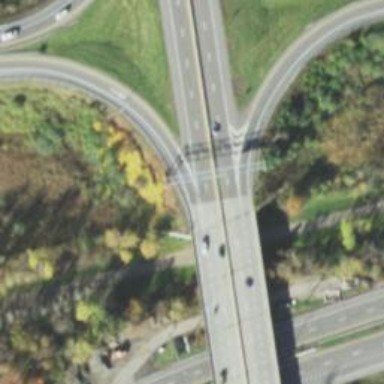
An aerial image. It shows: Motorway junction.